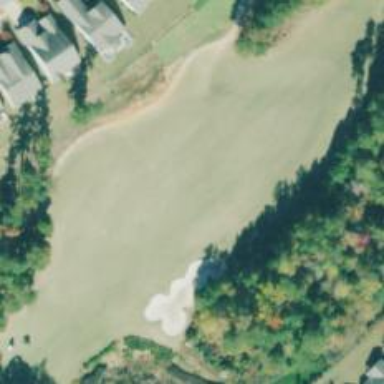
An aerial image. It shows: Golf hole.